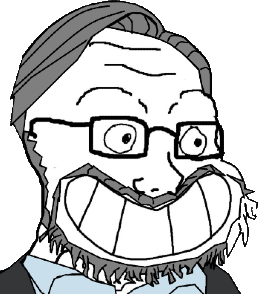
Label: 5_Soyjak